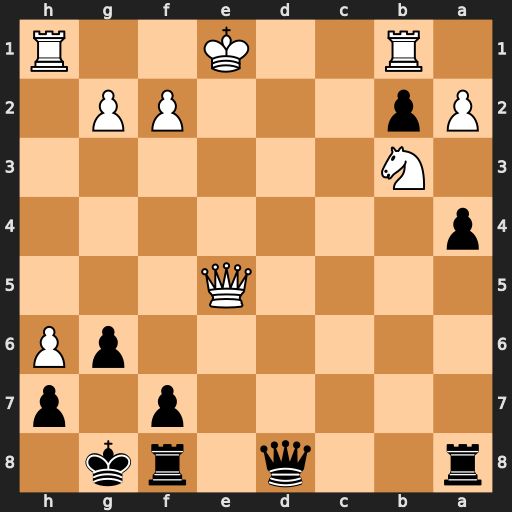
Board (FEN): r2q1rk1/5p1p/6pP/4Q3/p7/1N6/Pp3PP1/1R2K2R
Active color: b
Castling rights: K
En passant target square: -
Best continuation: Re8 O-O Rxe5